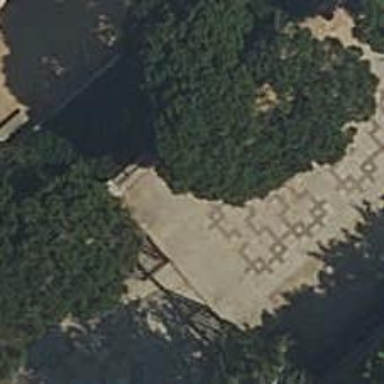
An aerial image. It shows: Concrete bench.